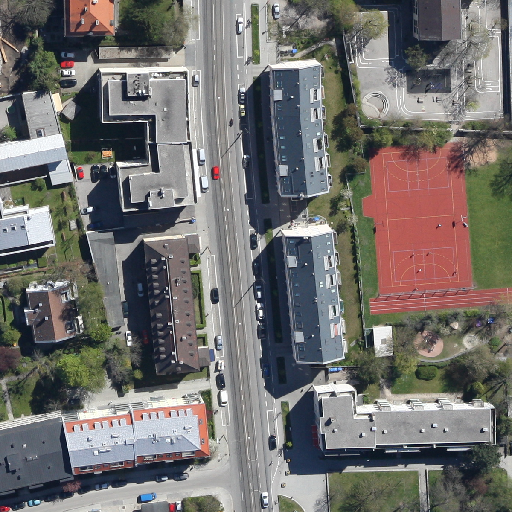
Referring expression: vehicl